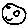
Label: moon